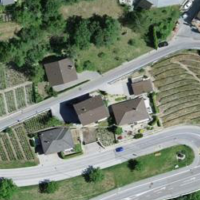
EUNIS habitat code: 54
Species observed at this site:
Humulus lupulus